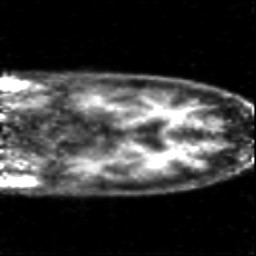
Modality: PET
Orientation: coronal
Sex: male
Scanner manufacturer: siemens